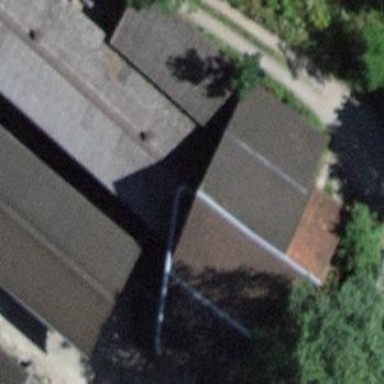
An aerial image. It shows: Barn.